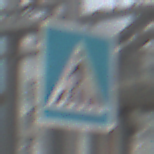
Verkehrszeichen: FussgaengerueberwegRechts
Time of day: Midday
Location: Roofed (Special)
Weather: Overcast
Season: NotSpecified
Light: Natural